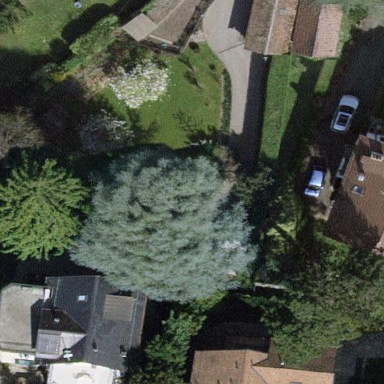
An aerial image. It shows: Garden enclosed by fence.